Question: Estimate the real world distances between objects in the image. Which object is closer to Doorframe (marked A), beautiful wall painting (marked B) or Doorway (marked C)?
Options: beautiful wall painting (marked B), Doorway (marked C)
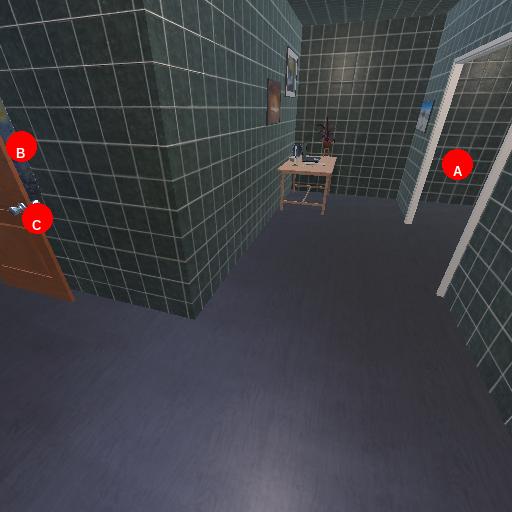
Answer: beautiful wall painting (marked B)